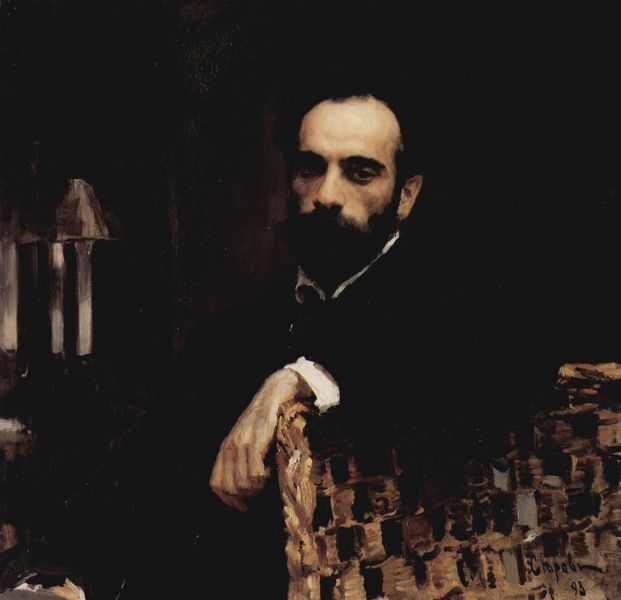
Titel: Porträt des Künstlers I.I.Lewitan
Künstler: Walentin Alexandrowitsch Serow
Standort: Moskva
Institution: Tretjakow-Galerie
Schlagwörter: dunkel, gemälde, hand, haut, kopf, mann, schatten, weiß, ocker, sitzen, zola, braun, finger, grau, haar, hintergrund, holz, kariert, lampe, licht, mund, nase, ohr, raum, schwarz, stirn, stuhl, tisch, zimmer, blick, beige, malerei, muster, anzug, bart, hemd, jung, wand, arm, augen, gesicht, kragen, mensch, stehen, vollbart, ärmel, bildnis, herr, möbel, portrait, porträt, rückenlehne, spiegel, öl, auge, haare, interieur, sessel, augenbrauen, kontrast, traurig, ruhe, schrank, sofa, modell, düster, lehne, stille, ernst, brauen, finster, maler, streifen, korb, kerzen, allein, nachdenklich, sakko, jacket, klimt, foto, fotografie, photographie, gemustert, denken, künstler, selbstbildnis, literat, manschette, geflochten, mittelalter, gelehrter, erschöpft, gucken, anzung, korbsessel, lohre, chopol, mustrer, gelangweit, 93